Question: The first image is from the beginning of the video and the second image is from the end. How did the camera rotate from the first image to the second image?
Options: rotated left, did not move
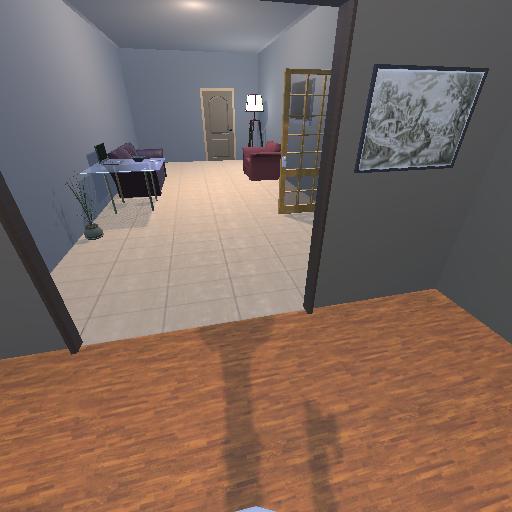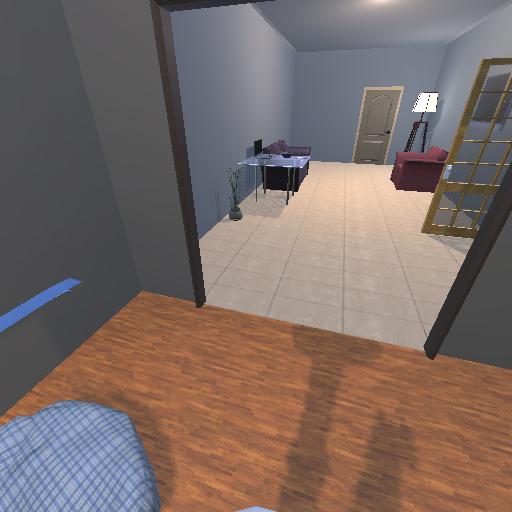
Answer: rotated left